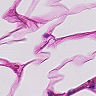
Metastatic tissue present: no